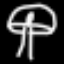
Label: mushroom